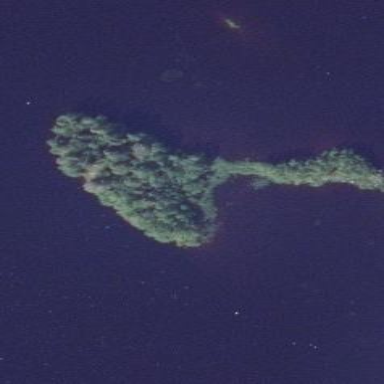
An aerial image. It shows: Islet.